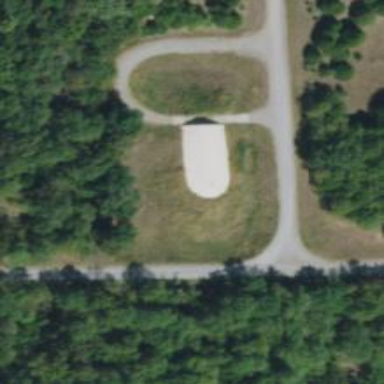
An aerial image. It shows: Military bunker.